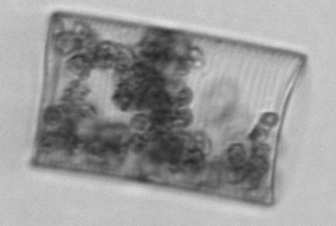
Label: Guinardia_flaccida